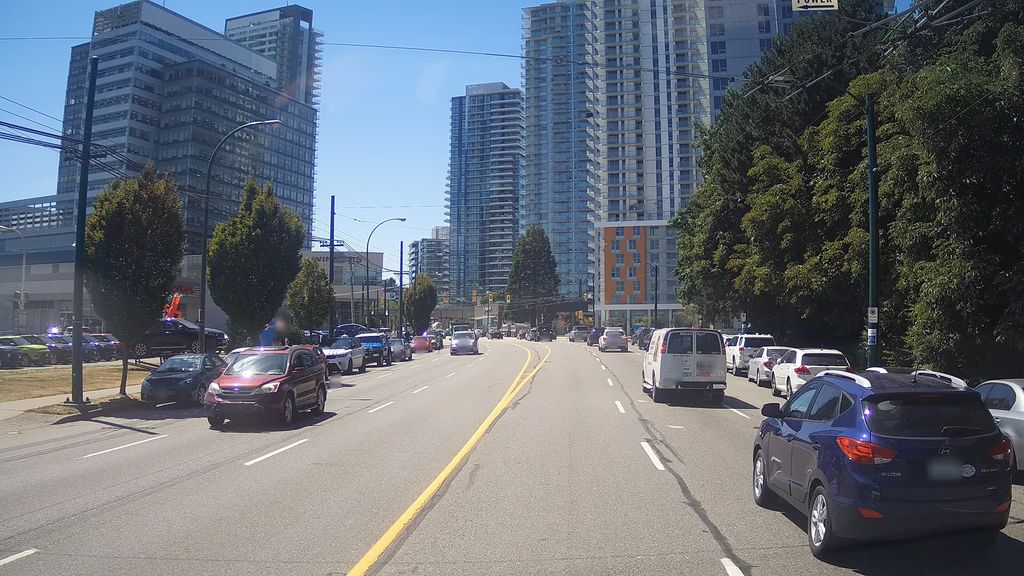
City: vancouver